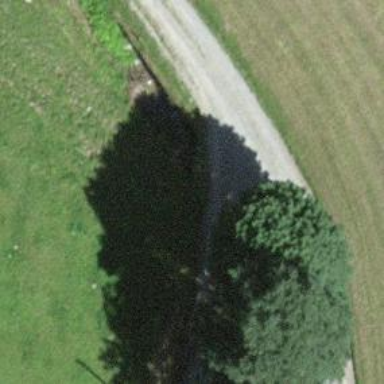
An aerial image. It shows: Culvert tunnel.